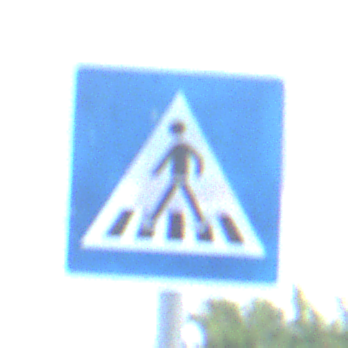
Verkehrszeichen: FussgaengerueberwegRechts
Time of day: MorningAfternoon
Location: Outdoor (Nature)
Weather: PartlyCloudy
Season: NotSpecified
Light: Natural